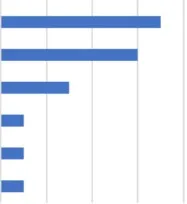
Graphic representation of. The frequency of first presenting signs or symptoms.
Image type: chart (chart)